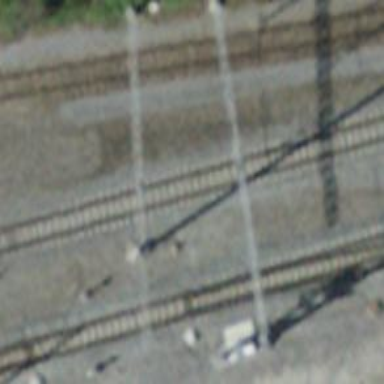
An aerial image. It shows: Narrow-gauge railway track with 1 electrified contact line.